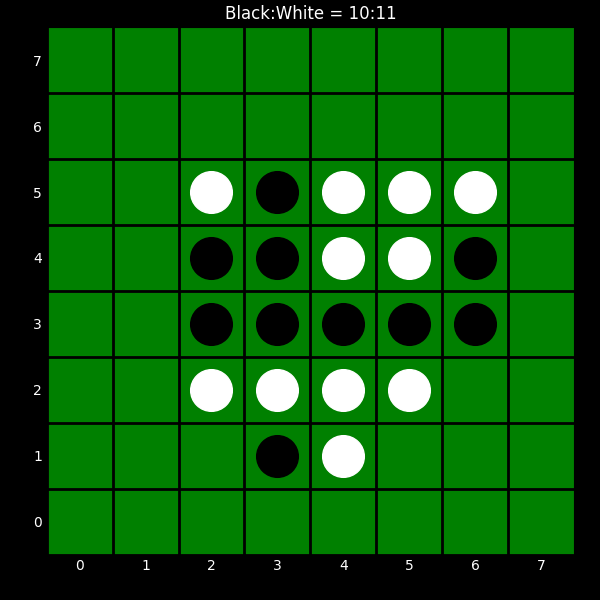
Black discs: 10
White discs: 11